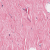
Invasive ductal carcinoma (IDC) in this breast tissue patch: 0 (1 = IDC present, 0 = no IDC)